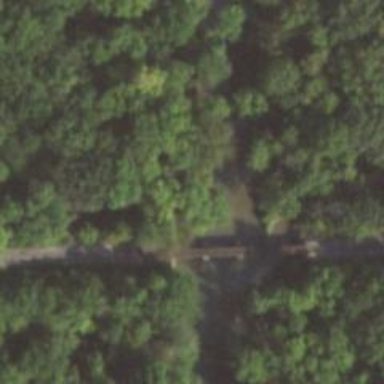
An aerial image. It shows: Disused railway.